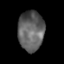
Tissue: lung
Cell type: T cells
Senescence score: 0.1513
Nuclear area (px): 1017
Mean DAPI intensity: 96.579